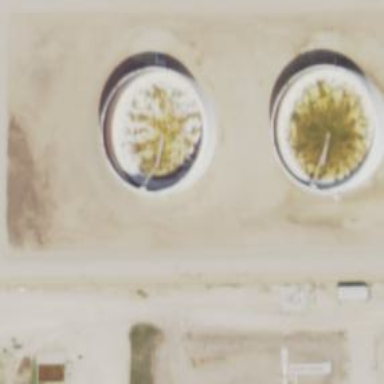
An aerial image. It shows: Storage tank with man-made structure.